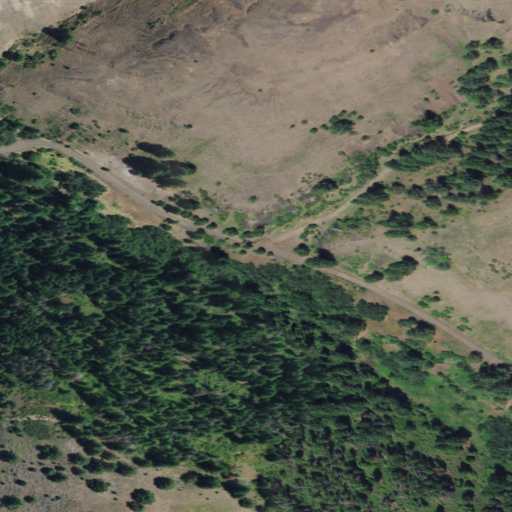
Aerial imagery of valley in Oregon named Hunt Canyon containing evergreen forest, grassland, and shrub